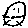
Label: cat